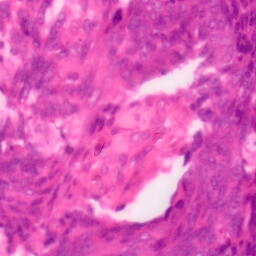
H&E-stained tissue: Colon